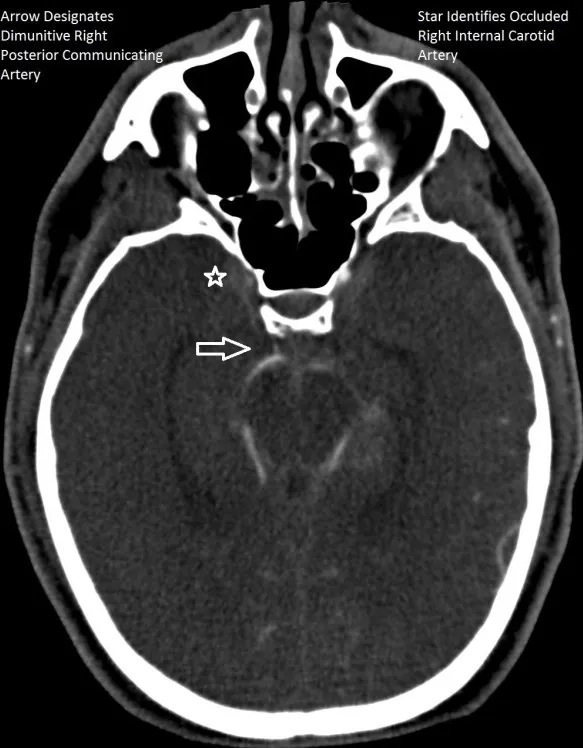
CTA brain coronal image demonstrating diminutive right posterior communicating artery.
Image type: radiology (ct)